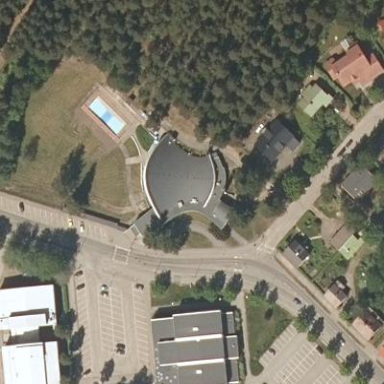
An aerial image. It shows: Public building designated as sports center for swimming activities.